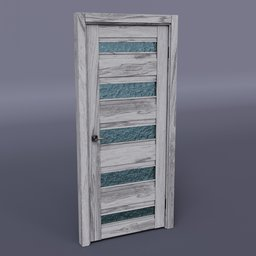
Label: architecture